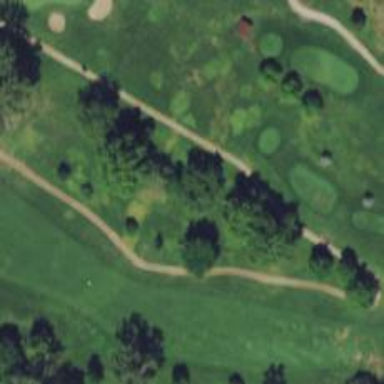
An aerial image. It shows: Grassy area designated as golf fairway.